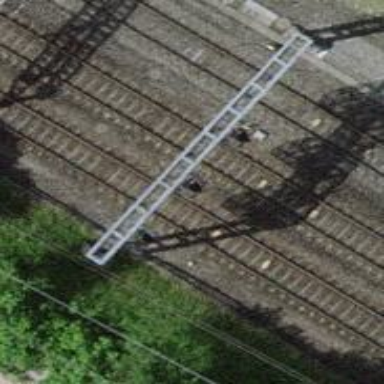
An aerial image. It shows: Railway signal.